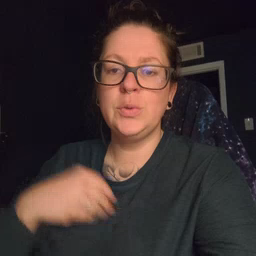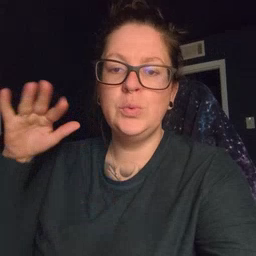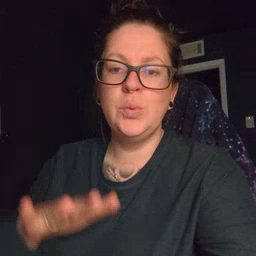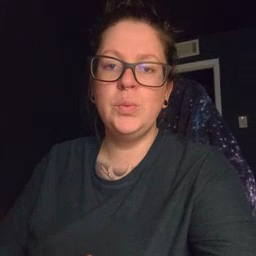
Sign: snow